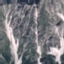
Land use / land cover class: HerbaceousVegetation